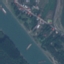
Land use / land cover: River